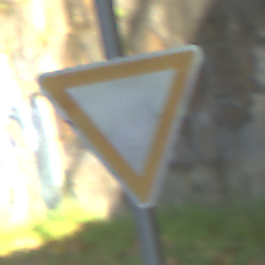
Verkehrszeichen: VorfahrtGewaehren
Umgebung: Outdoor, Urban
Tageszeit: Midday
Wetter: Clear
Licht: Natural
Jahreszeit: NotSpecified
Kontrast: LowContrast